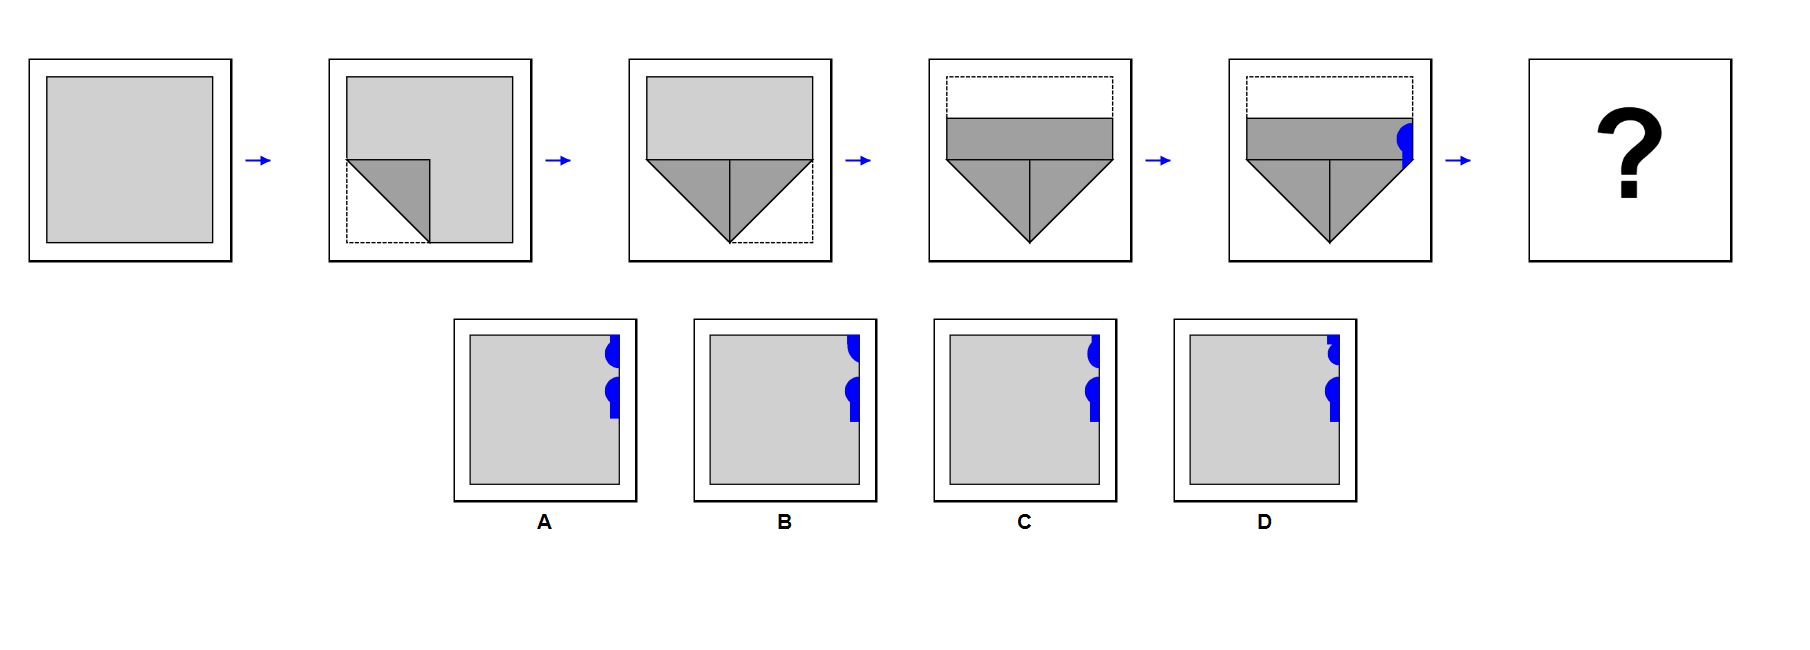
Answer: A